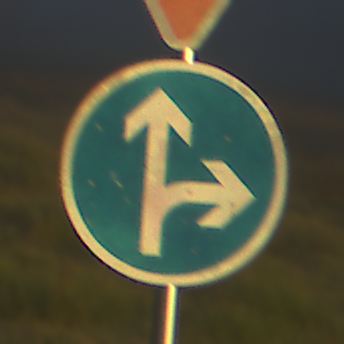
Verkehrszeichen: VorgeschriebeneFahrtrichtungGeradeausOderRechts
Zusatzzeichen oben: VorfahrtGewaehren
Umgebung: Outdoor, Nature
Tageszeit: SunriseSunset
Wetter: Clear
Licht: Natural
Jahreszeit: NotSpecified
Kontrast: HighContrast